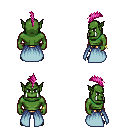
a pixel art fantasy rpg character, male body template, orc, green skin, overskirt, gold greaves, pink mohawk hairstyle, bracelets, black shoes, four views (front, back, left, right), 2x2 character sprite sheet, small pixel art, hard edges, no anti-aliasing